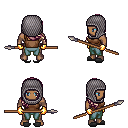
a pixel art fantasy rpg character, male body template, human, dark skin, brown pirate shirt, teal pants, white blonde right-swept hairstyle, chain hood, gold gloves, gray slippers, spear, four views (front, back, left, right), 2x2 character sprite sheet, small pixel art, hard edges, no anti-aliasing